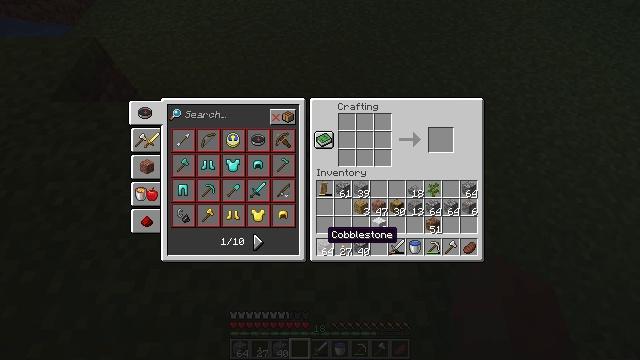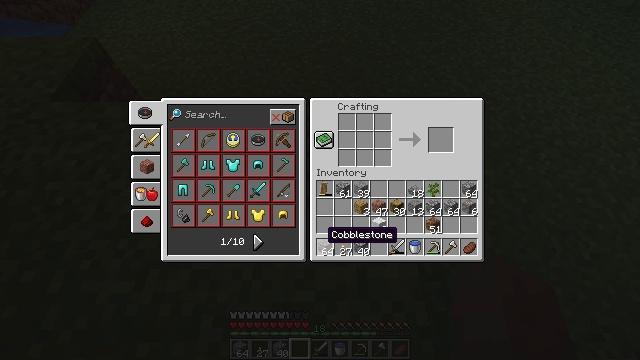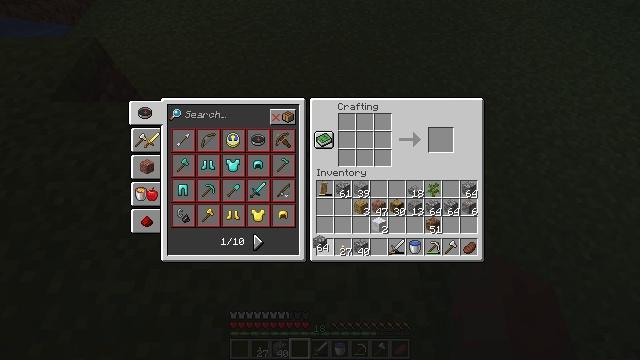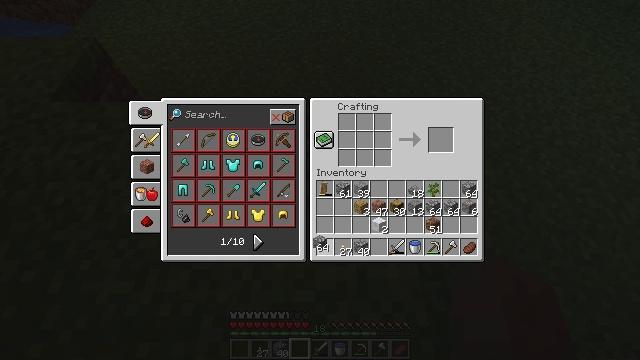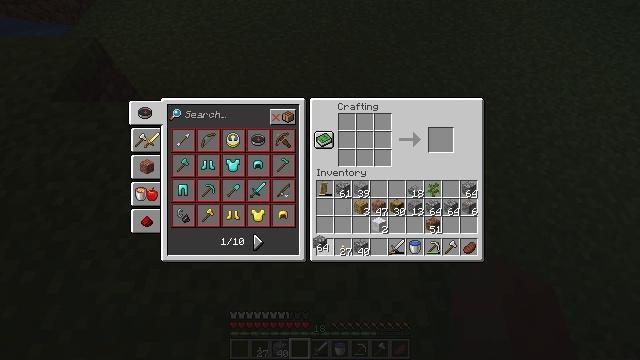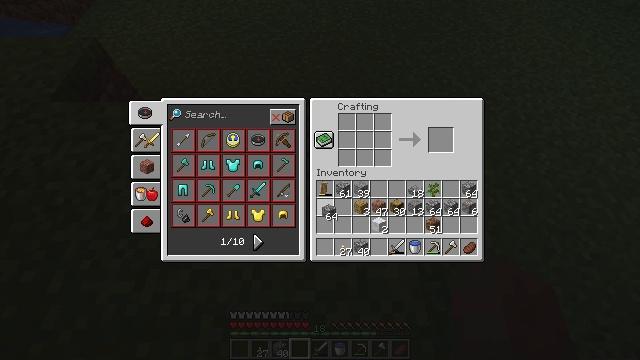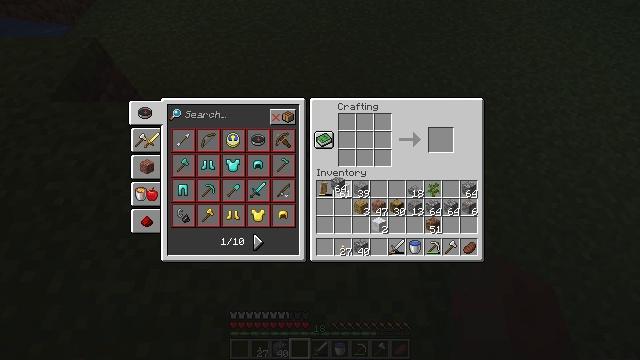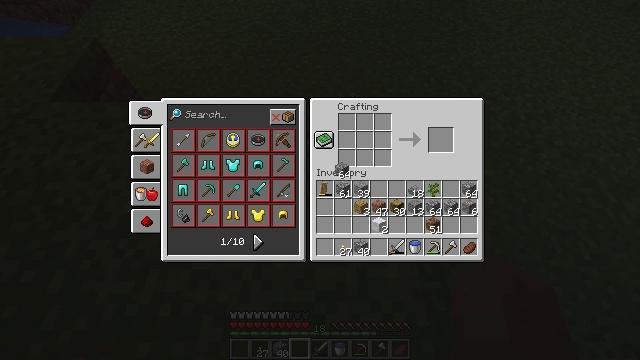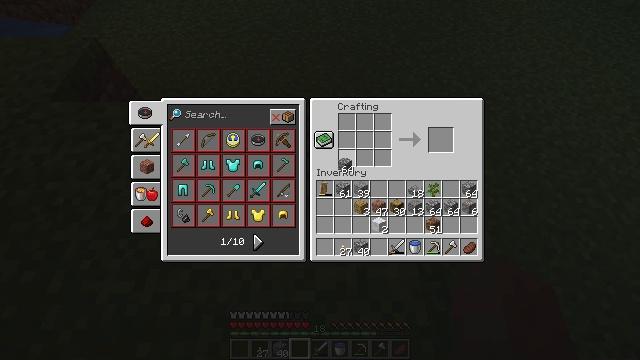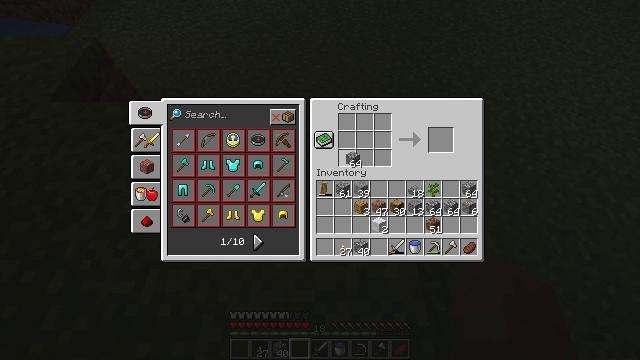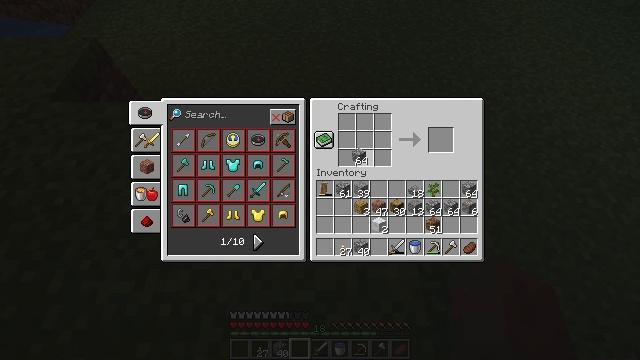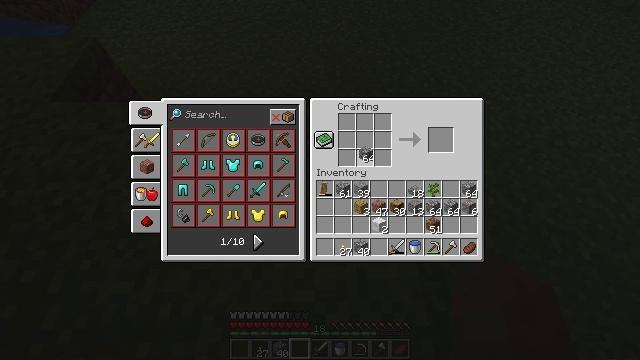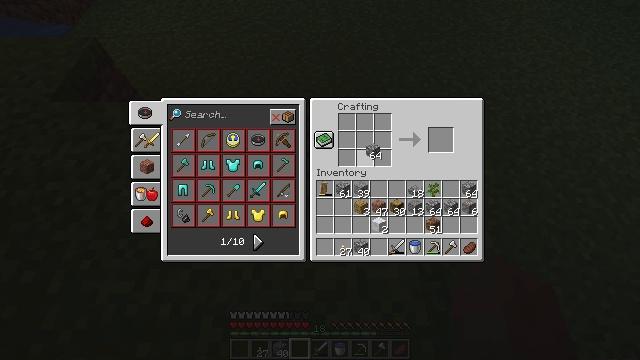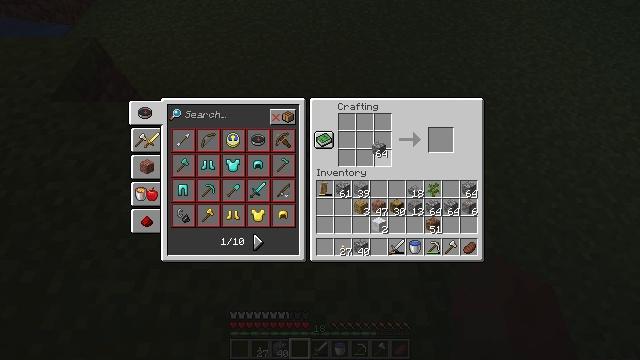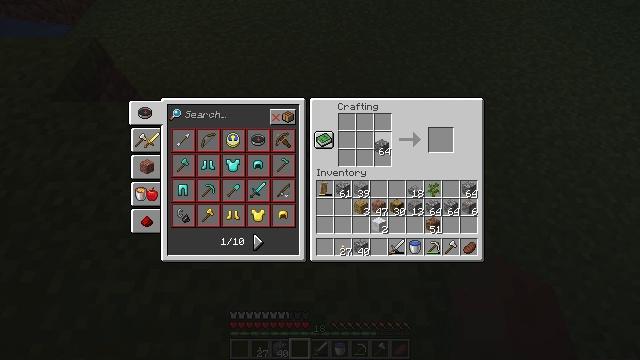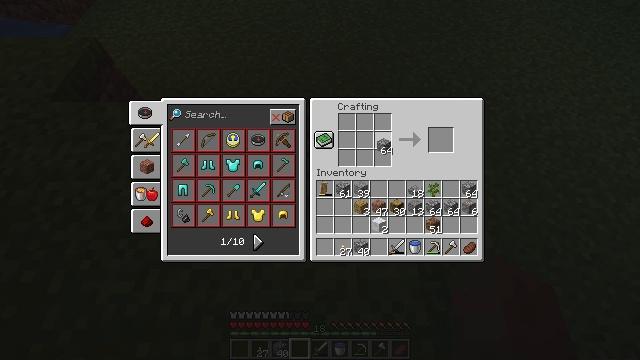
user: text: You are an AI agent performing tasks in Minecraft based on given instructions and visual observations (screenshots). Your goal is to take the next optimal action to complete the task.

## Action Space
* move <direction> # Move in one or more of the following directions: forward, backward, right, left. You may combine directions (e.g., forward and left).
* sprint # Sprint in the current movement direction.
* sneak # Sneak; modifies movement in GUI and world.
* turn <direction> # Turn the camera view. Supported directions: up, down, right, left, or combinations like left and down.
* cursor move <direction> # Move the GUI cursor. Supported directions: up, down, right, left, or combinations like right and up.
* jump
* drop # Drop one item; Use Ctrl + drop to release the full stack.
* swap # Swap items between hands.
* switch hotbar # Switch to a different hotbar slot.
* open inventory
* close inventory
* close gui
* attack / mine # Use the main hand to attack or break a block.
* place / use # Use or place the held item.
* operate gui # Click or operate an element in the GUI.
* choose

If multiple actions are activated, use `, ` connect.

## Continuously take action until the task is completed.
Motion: motion action
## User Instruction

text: Form an andesite slab out of andesite at the crafting table.
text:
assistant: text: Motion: no_op
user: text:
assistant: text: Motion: attack / mine
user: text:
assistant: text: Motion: attack / mine
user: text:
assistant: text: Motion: no_op
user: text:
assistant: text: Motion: turn right and up
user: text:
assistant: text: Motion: turn right and up
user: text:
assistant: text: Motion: turn up
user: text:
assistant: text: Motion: no_op
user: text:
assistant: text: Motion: turn right
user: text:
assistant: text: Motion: no_op
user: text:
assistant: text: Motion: no_op
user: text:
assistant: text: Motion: turn right
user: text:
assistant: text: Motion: no_op
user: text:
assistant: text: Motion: no_op
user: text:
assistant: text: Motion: no_op
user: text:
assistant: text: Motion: no_op
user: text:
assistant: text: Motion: no_op
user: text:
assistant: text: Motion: no_op
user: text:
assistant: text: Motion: no_op
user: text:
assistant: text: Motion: no_op
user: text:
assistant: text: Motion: no_op
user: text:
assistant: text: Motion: no_op
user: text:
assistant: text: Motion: use / place
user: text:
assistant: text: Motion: turn left, use / place
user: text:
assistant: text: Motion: turn left, use / place
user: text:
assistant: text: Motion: use / place
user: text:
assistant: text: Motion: use / place
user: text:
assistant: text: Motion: use / place
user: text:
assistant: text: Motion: use / place
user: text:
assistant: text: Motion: use / place